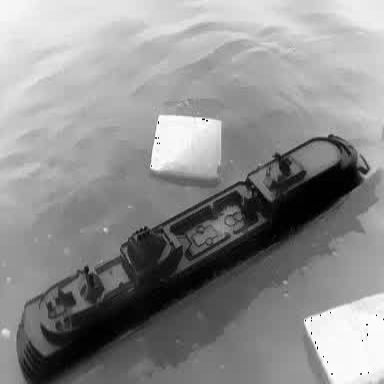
There is a container_ship in the infrared image.